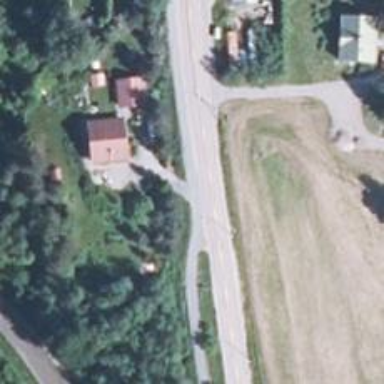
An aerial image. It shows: Simple road.